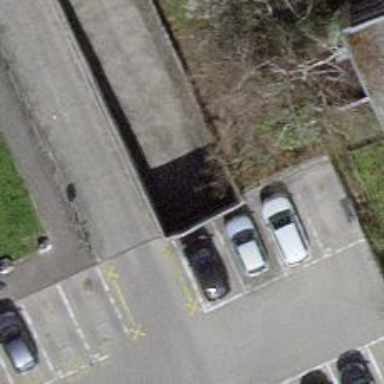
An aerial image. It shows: Driveway tunnel that serves as roadway.